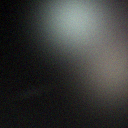
Screen state: off